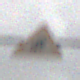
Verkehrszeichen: UnzureichendesLichtraumprofil
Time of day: MorningAfternoon
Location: Outdoor (Nature)
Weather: Overcast
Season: NotSpecified
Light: Natural